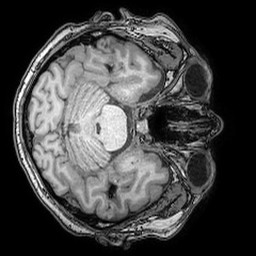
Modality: T1w
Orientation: axial
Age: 38
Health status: ill
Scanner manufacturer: philips
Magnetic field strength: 3 T
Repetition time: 0.007 s
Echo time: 0.0035 s